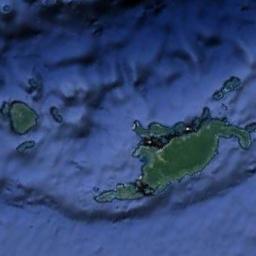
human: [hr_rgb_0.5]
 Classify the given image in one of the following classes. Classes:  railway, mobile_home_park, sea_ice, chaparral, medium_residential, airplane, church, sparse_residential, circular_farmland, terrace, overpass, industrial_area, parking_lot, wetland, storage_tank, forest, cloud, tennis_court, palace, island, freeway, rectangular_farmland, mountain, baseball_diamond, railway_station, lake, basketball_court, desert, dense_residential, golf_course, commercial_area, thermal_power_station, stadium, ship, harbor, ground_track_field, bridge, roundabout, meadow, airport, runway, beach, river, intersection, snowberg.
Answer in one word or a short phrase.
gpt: island